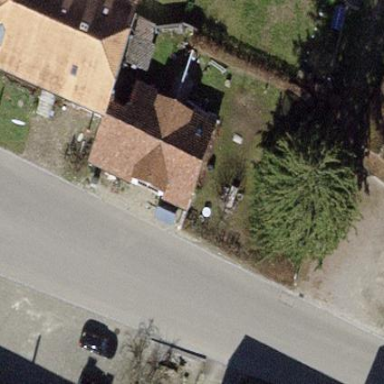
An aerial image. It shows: Half-hipped roof house.